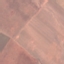
Land use / land cover class: AnnualCrop